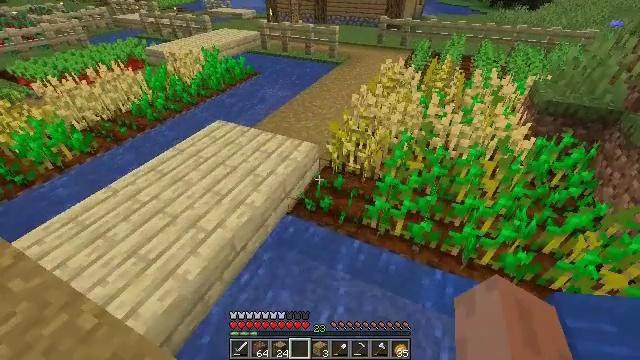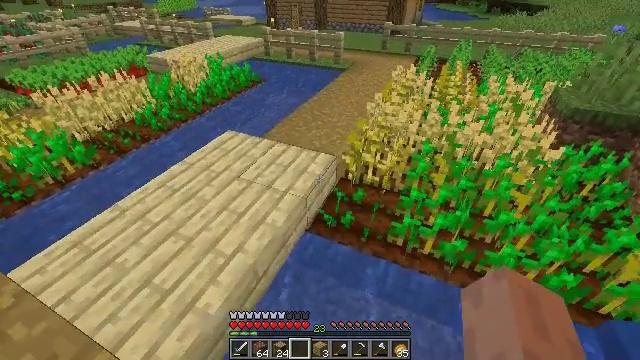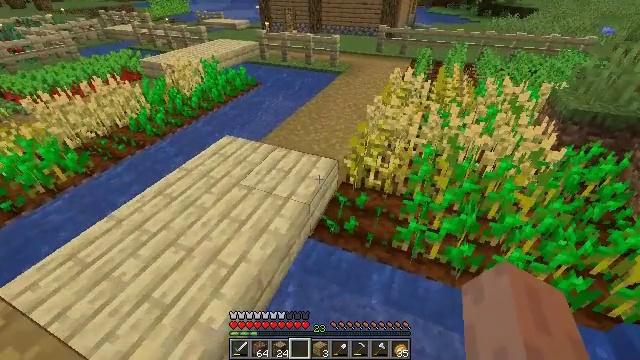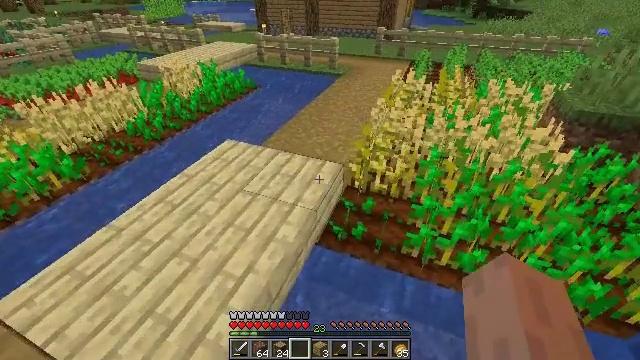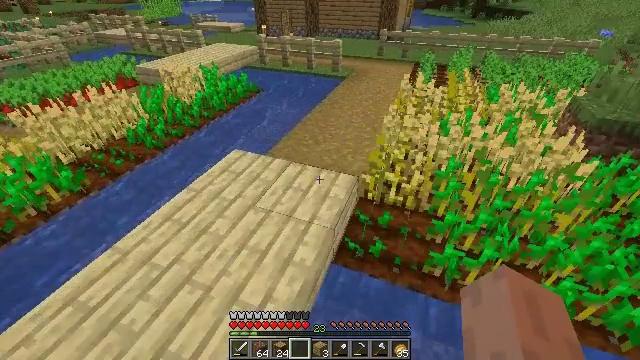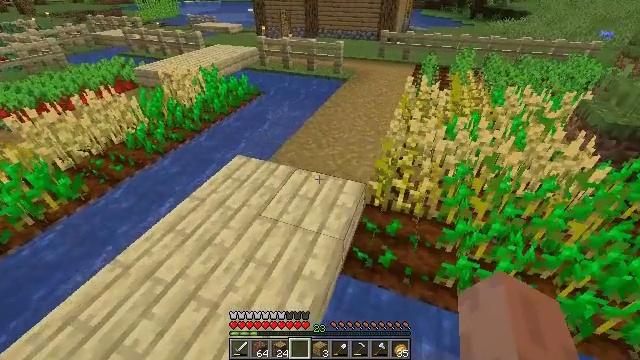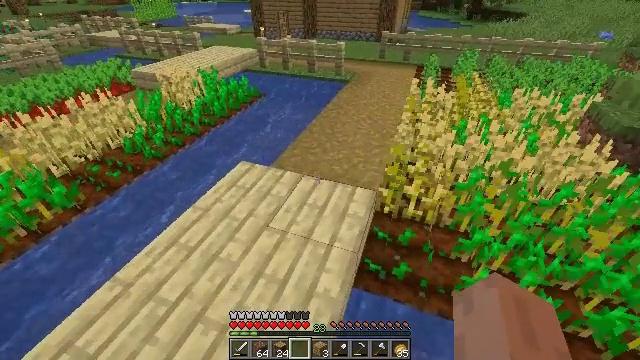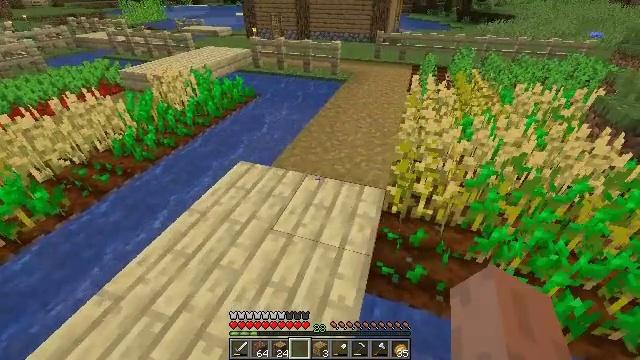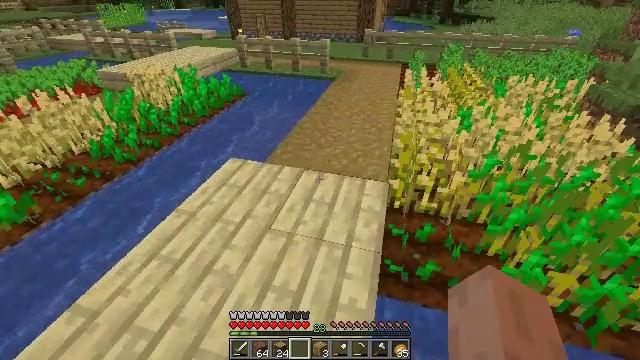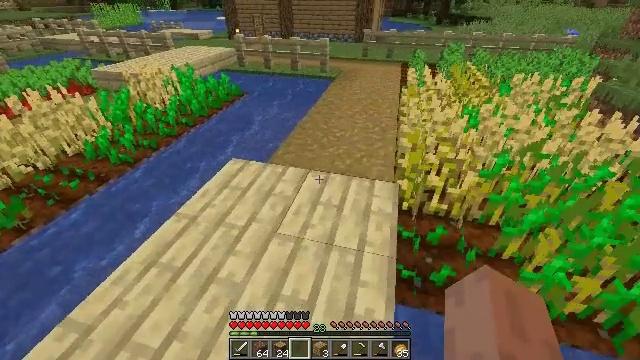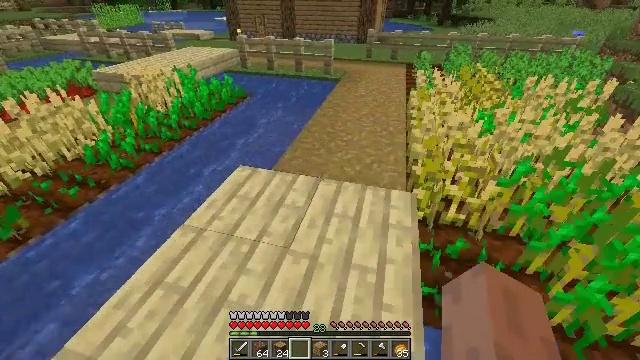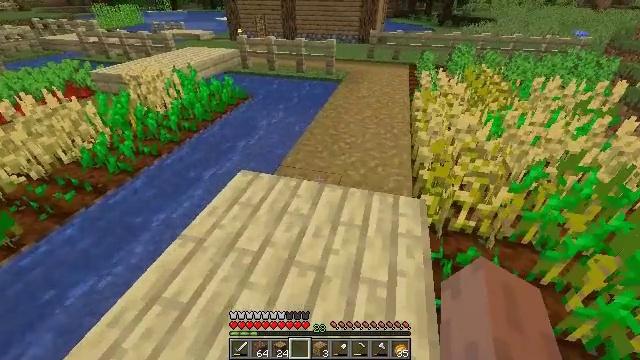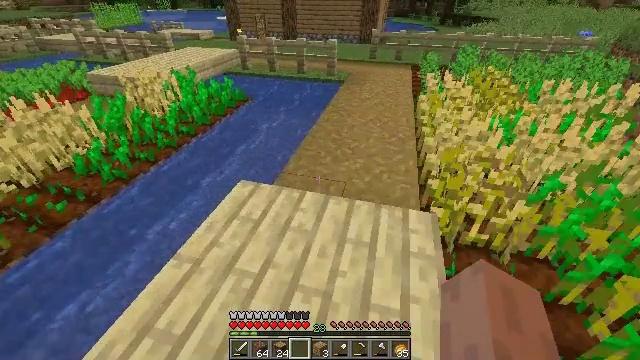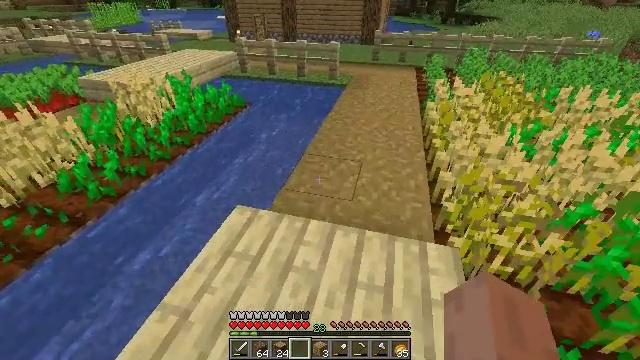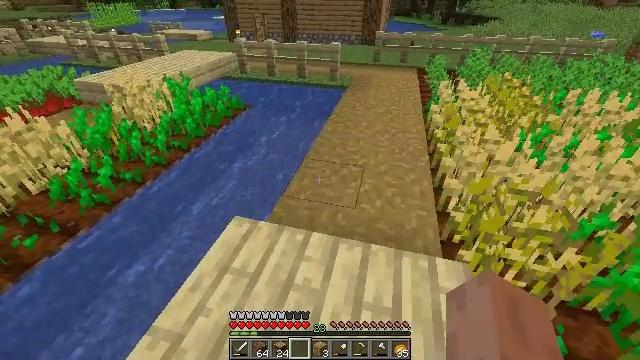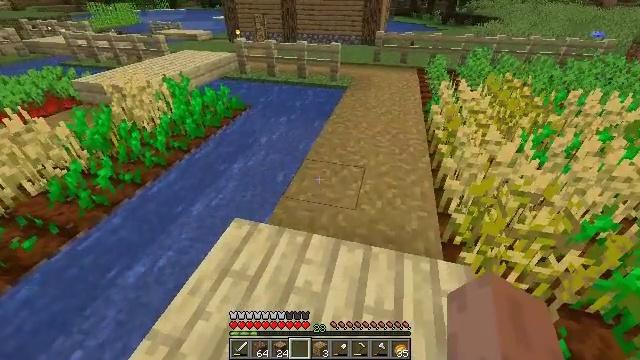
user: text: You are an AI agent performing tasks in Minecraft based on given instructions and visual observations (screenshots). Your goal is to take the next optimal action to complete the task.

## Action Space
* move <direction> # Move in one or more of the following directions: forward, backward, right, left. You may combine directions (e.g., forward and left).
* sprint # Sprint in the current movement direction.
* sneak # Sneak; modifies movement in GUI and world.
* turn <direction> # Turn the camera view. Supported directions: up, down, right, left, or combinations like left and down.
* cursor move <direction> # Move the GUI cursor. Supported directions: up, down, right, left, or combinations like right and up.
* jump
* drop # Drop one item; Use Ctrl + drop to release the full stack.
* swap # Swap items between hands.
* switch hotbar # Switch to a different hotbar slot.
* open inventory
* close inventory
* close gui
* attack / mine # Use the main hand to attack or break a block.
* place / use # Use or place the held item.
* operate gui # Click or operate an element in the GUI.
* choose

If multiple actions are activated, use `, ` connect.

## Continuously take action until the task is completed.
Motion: motion action
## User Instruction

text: Hunt fish.
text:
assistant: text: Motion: move forward and move left
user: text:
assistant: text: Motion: move forward and move left, turn right
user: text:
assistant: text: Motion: move forward and move left
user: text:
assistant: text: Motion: move forward and move left
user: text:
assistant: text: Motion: move forward and move left
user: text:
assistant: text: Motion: move forward and move left
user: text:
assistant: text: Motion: move forward and move left, turn right
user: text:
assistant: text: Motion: move forward and move left, turn right
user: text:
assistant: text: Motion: move forward and move left
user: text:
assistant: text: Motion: move forward
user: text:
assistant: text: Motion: move forward
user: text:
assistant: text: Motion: move forward
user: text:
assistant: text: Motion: move forward
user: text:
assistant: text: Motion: no_op
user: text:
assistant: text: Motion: move forward
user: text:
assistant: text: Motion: move forward
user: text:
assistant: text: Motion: move forward
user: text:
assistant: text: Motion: move forward
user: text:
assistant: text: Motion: move forward
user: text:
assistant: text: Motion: move forward
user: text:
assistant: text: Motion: move forward
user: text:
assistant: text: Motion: move forward
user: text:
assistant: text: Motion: move forward
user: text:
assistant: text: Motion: move forward
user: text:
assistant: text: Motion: move forward
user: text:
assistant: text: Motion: move forward
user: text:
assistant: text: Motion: move forward
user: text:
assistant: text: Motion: move forward and move right
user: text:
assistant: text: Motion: move forward and move right
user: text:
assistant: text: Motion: move forward and move right, turn right and up